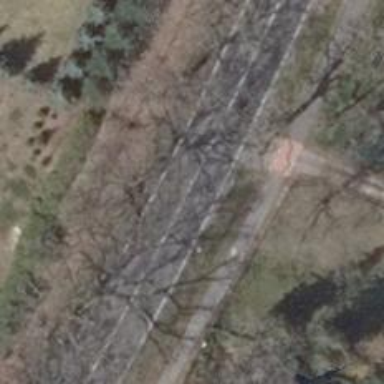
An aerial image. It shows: Primary road with asphalt surface.